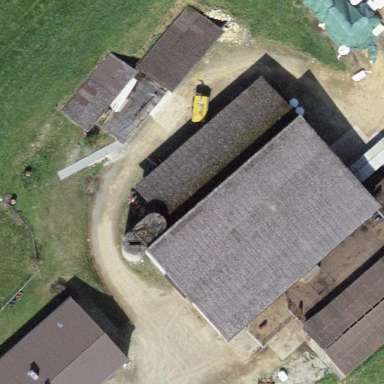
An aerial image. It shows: Farmyard in rural farm setting.